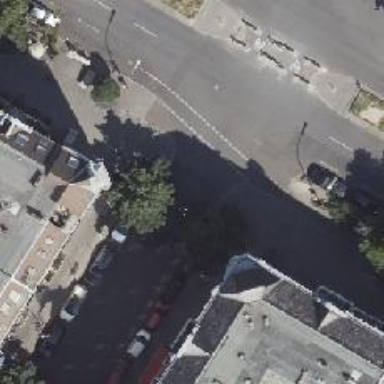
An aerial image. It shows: Unmarked crossing with kerb extension on both sides.